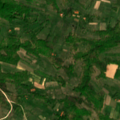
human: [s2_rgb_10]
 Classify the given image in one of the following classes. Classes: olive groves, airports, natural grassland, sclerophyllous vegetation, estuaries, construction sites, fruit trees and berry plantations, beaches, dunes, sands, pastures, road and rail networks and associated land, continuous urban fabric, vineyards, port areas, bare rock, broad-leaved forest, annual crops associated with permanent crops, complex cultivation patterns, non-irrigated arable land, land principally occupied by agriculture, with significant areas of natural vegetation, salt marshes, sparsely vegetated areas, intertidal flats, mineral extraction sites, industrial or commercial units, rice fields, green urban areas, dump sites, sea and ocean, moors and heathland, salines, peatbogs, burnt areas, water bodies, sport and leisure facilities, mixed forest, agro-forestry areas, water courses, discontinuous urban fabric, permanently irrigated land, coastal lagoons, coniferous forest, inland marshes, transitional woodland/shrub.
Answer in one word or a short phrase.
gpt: complex cultivation patterns, land principally occupied by agriculture, with significant areas of natural vegetation, broad-leaved forest